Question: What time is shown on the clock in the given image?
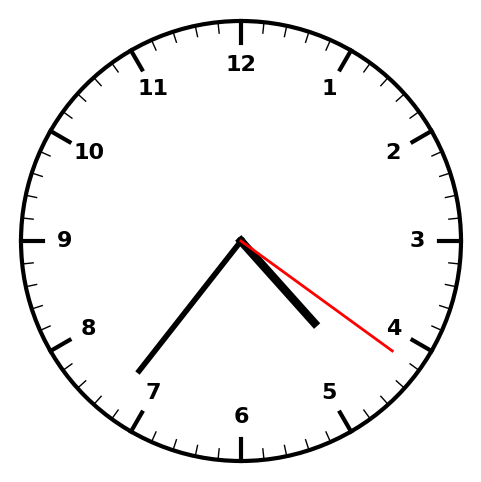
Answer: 04:36:21